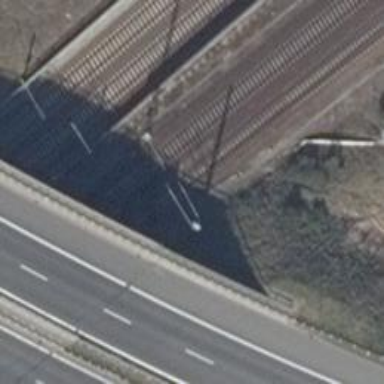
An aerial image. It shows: Railway switch with turnout to the right.